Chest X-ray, AP view. Patient: 73 years old, sex M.
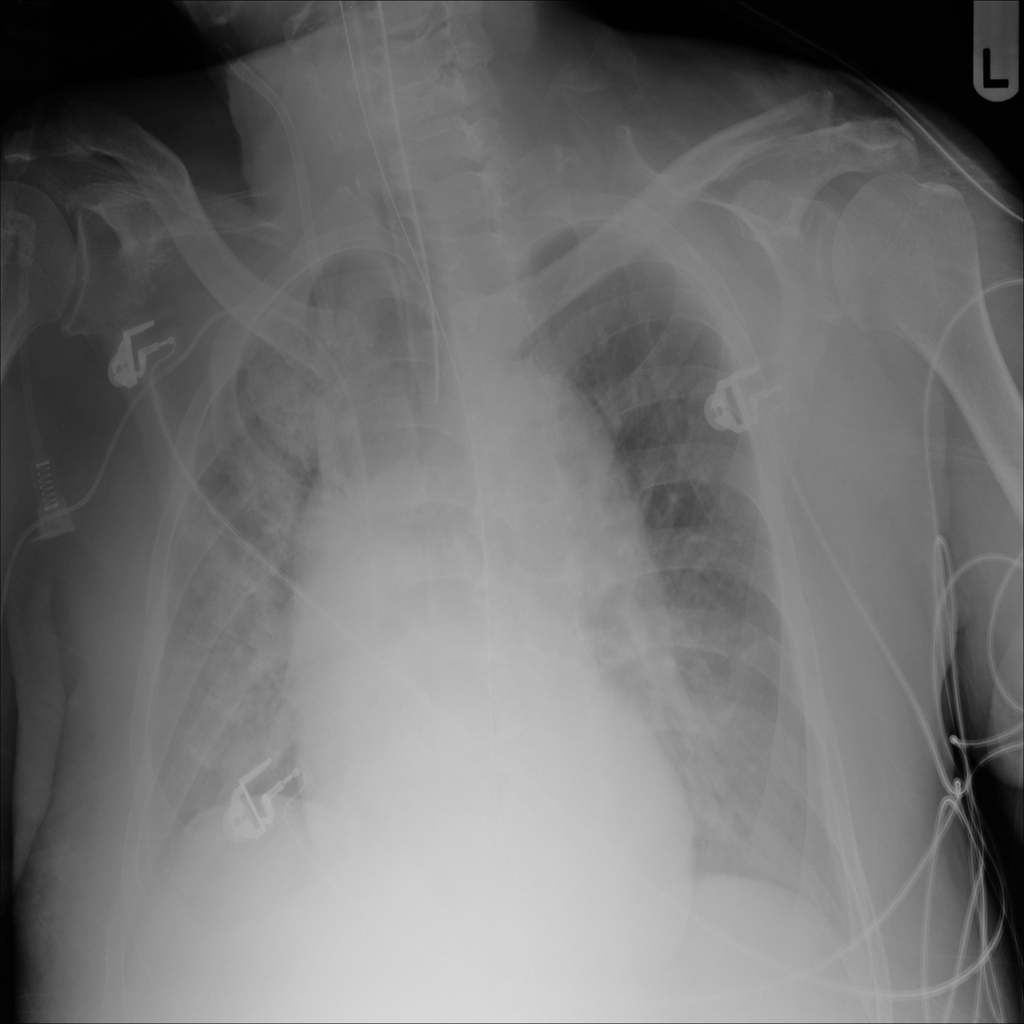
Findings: Consolidation, Effusion